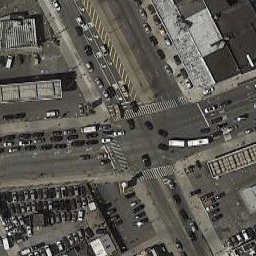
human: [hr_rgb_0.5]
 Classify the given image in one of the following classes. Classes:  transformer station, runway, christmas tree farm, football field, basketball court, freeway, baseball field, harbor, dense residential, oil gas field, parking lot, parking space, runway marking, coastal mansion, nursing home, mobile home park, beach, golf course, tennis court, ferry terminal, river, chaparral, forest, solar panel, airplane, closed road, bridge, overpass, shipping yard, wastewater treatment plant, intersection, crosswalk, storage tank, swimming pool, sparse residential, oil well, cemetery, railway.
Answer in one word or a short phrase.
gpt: intersection